Interaction volume radius: 10 \u00c5
Interaction volume height: 15 \u00c5
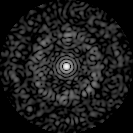
Disorder parameter: 0.8303